Question: I extend Ext.form.FormPanel. It's contains 'first panel' with buttons and 'second panel' which render by button click. Like on the picture:

But 'second panel's' items it's variable i give it to me extended FormPanel when create this like this:
'''
var store = new Ext.data.JsonStore({...});]
sote.load({params:{....}});
var grid = new Ext.grid.GridPanel({
//**config**//
store:store
});
var usersPanel = new myapp.StandartForm({
//**some config**//
secondPanelItems:[grid,{field1},{filed2...}]
});
'''
So 'grid' created only once when i create my extended FormPanel. How can i create it every time when the second panel shows?
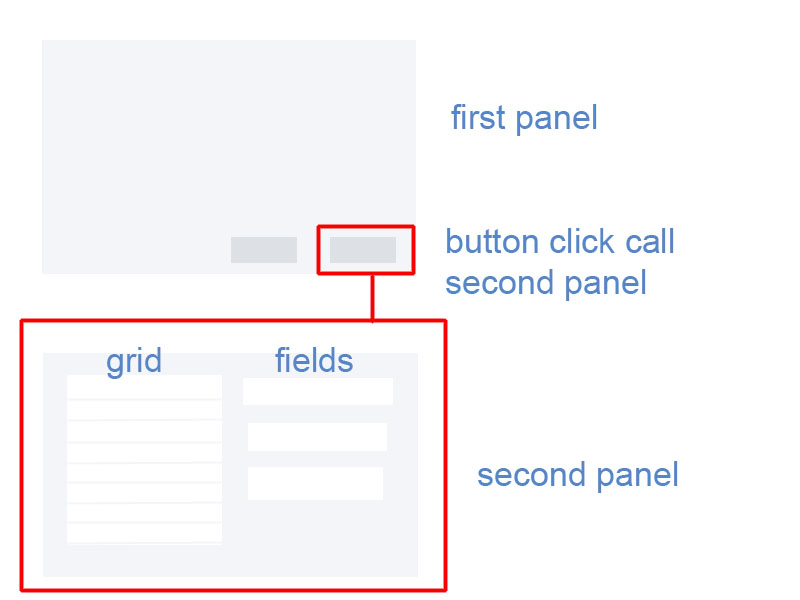
Answer: use xtype. so grid will be created each time you instantiate it (edit: add store as xtype)
'''
var usersPanel = new myapp.StandartForm({
//**some config**//
secondPanelItems:[{
xtype: 'grid',
//**grid config**//
store: {
xtype: 'jsonstore',
autoLoad: true,
// other store attr
baseParams: {...}
}
},{field1},{filed2...}]
});
'''